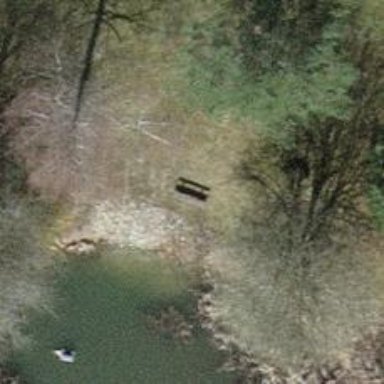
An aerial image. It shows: Bench.